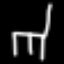
Label: chair